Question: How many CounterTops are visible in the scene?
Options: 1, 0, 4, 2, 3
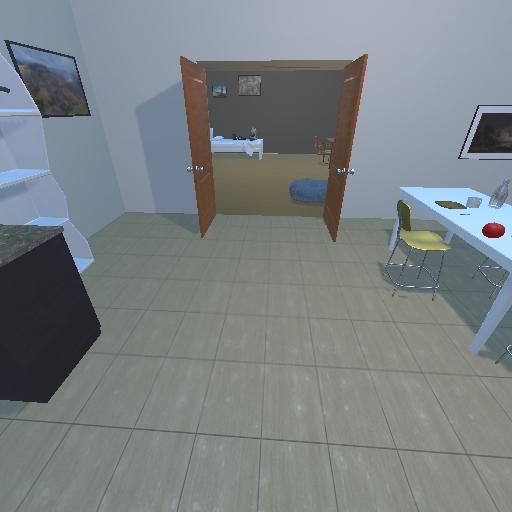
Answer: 1